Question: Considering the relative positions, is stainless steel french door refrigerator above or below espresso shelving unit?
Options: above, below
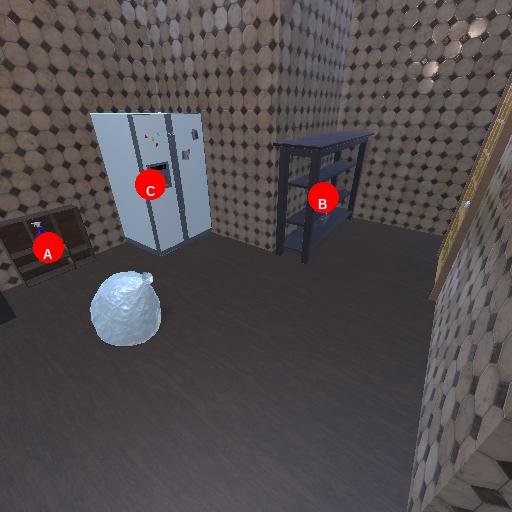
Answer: above